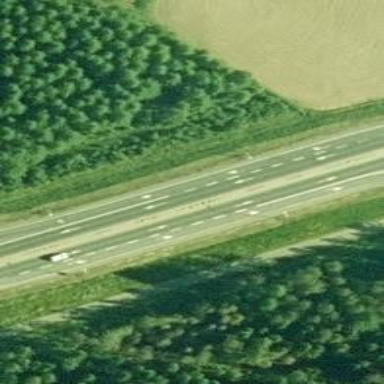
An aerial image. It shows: Asphalt trunk highway.